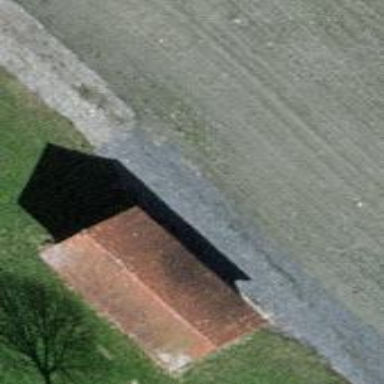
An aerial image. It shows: Shed building.